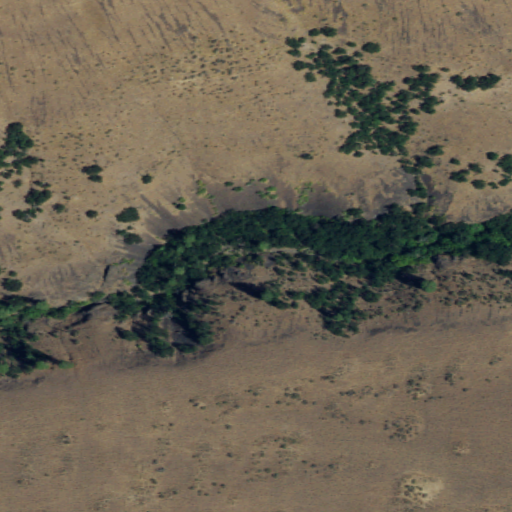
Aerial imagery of valley in Washington named Rattlesnake Canyon containing shrub and grassland